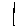
Label: line